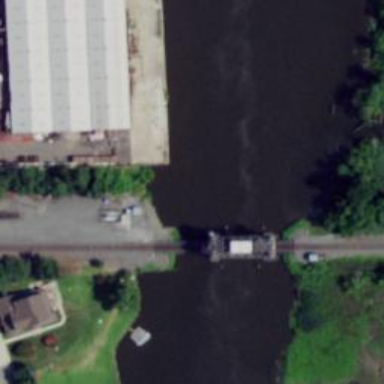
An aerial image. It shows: Swing bridge over railway line.